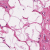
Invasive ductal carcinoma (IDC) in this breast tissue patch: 0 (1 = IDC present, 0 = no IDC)